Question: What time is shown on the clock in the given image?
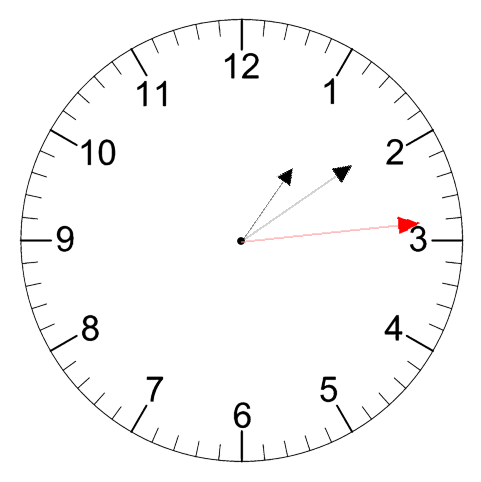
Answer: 01:09:14